Question: I am trying to call a url with put request and the url is
> PUT <URL> but
getting error response as { "error": { "errors": [ { "domain":
"global", "reason": "required", "message": "Required" } ], "code":
400, "message": "Required" } }
if i open the link
<URL>
then there is a Try It Section i authorize it with OAuth2.0 and put some fields as shown in image
i write a java servlet for calling this url
here is its doGet Method code and i am writing it on Google Appengine.i authorized the applicaion with oauth2 and acess_token is valid else it will show Authorization Error.
it showing me invalid values.
'''
public void doGet(HttpServletRequest req, HttpServletResponse resp)
throws IOException {
String url = "https://accounts.google.com/o/oauth2/token";
// FetchOptions opt = FetchOptions.Builder.doNotValidateCertificate();
URL url1=new URL(url);
String param="code="+req.getParameter("code")+"&client_id=719226850877-tr21kp47phthuli0hu2v24akgfrplde9.apps.googleusercontent.com&client_secret=hSXi3dWfEmDQfl0XZJJmBssc&redirect_uri=https://www.onemoredemo.appspot.com/oauth2callback&grant_type=authorization_code";
HttpURLConnection connection =
(HttpURLConnection)url1.openConnection();
connection.setDoOutput(true);
connection.setRequestMethod("POST");
connection.setRequestProperty("Content-type", "application/x-www-form-urlencoded");
connection.getOutputStream().write( param.getBytes() );
InputStream str= connection.getInputStream();
BufferedReader reader=new BufferedReader(new InputStreamReader(str));
String l="";
String l1="";
while((l=reader.readLine())!=null){
l1+=l;
resp.getWriter().println(l);
}
try {
JSONObject obj=new JSONObject();
obj.put("email", "testing9@iritesh.com");
JSONObject json=new JSONObject(l1);
String access_token=json.getString("access_token");
URL url2=new URL("https://www.googleapis.com/groups/v1/groups/testing@iritesh.com?key=AIzaSyATDZHO5J7a3ItTSBhPby__Xzxi7rZlMJQ");
HttpURLConnection connection1=(HttpURLConnection) url2.openConnection();
connection1.setRequestMethod("PUT");
connection1.addRequestProperty("Content-Type", "application/json");
connection1.setDoOutput(true);
connection1.addRequestProperty("Authorization","Bearer "+ access_token);
connection1.getOutputStream().write(obj.toString().getBytes());
connection1.connect();
InputStream str1= connection1.getInputStream();
BufferedReader reader1=new BufferedReader(new InputStreamReader(str1));
String rit;
while( (rit=reader1.readLine())!=null)
{resp.getWriter().println(rit);
}
} catch (JSONException e) {
// TODO Auto-generated catch block
e.printStackTrace();
}
}
'''
I tried to make a request same as in image.
first set key parameter to api key then setting request method as PUT by invoking setRequestMethod("PUT");
after that added two properties one is Authorization:Bearer access_token
and then Content-Type : application/json
then setting its request body as a json object by invoking method
'''
connection1.getOutputStream().write(obj.toString().getBytes());
'''
Can any one please point me where i am wrong and where i am putting invalid value?
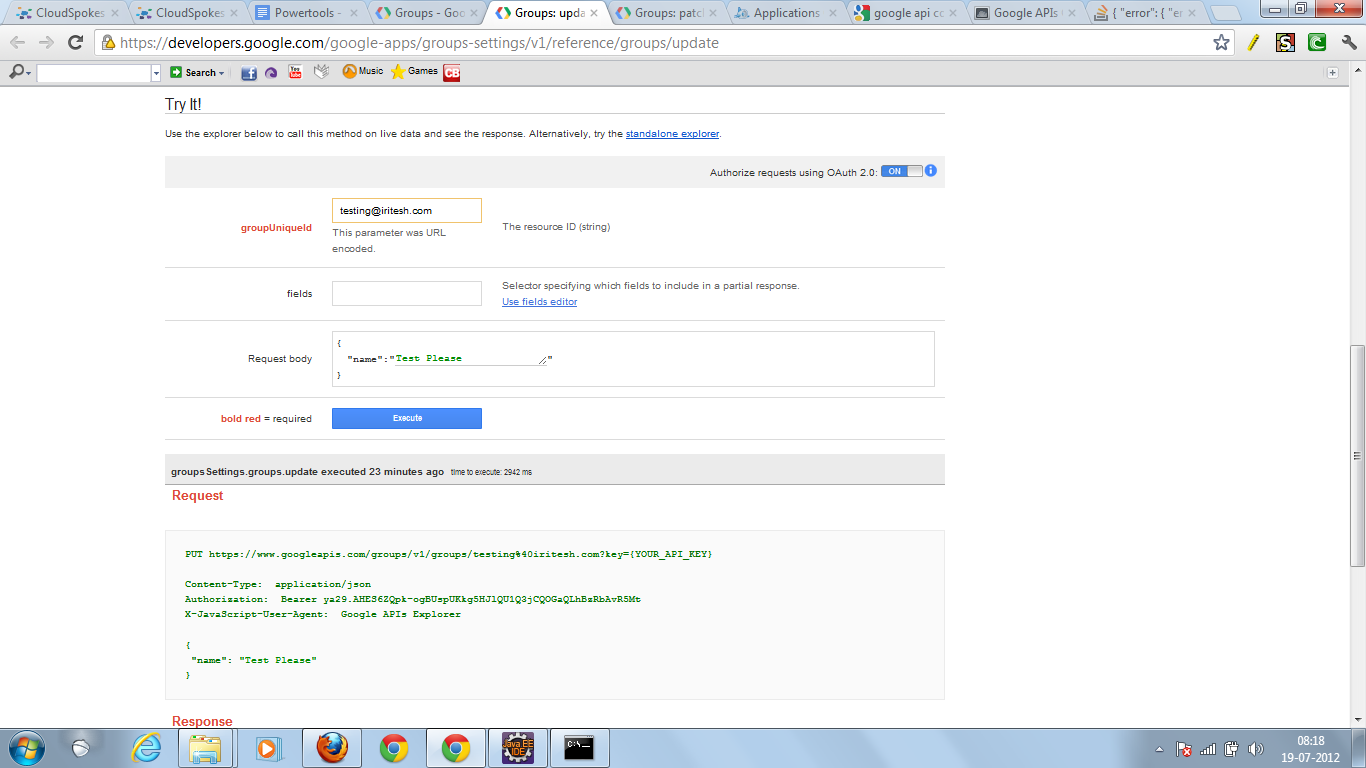
Answer: because i am trying to change the email address of the group but when i tried manually in groups page it cant be changes that's why i am getting 400 error